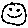
Label: smiley face